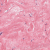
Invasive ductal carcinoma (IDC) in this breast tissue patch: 0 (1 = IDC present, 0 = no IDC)